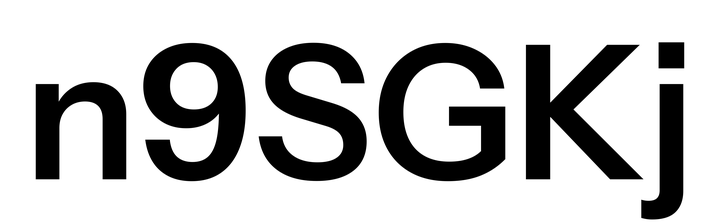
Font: InstrumentSans_SemiBold